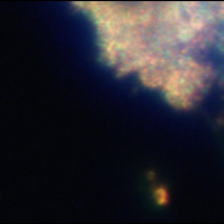
Taxon: Unknown_detritus
Group: Unknown